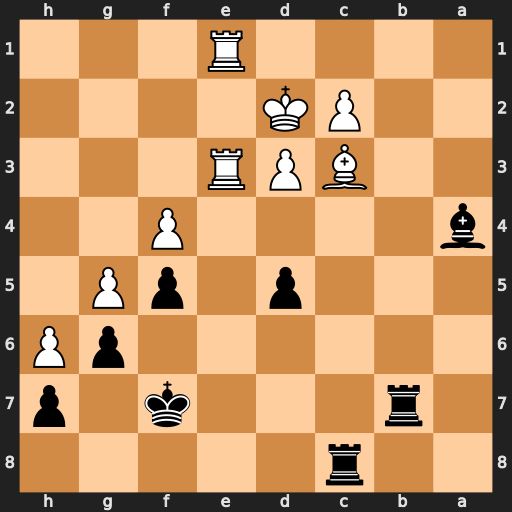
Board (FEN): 2r5/1r3k1p/6pP/3p1pP1/b4P2/2BPR3/2PK4/4R3
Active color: b
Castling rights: -
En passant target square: -
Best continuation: d4 Re7+ Rxe7 Rxe7+ Kxe7